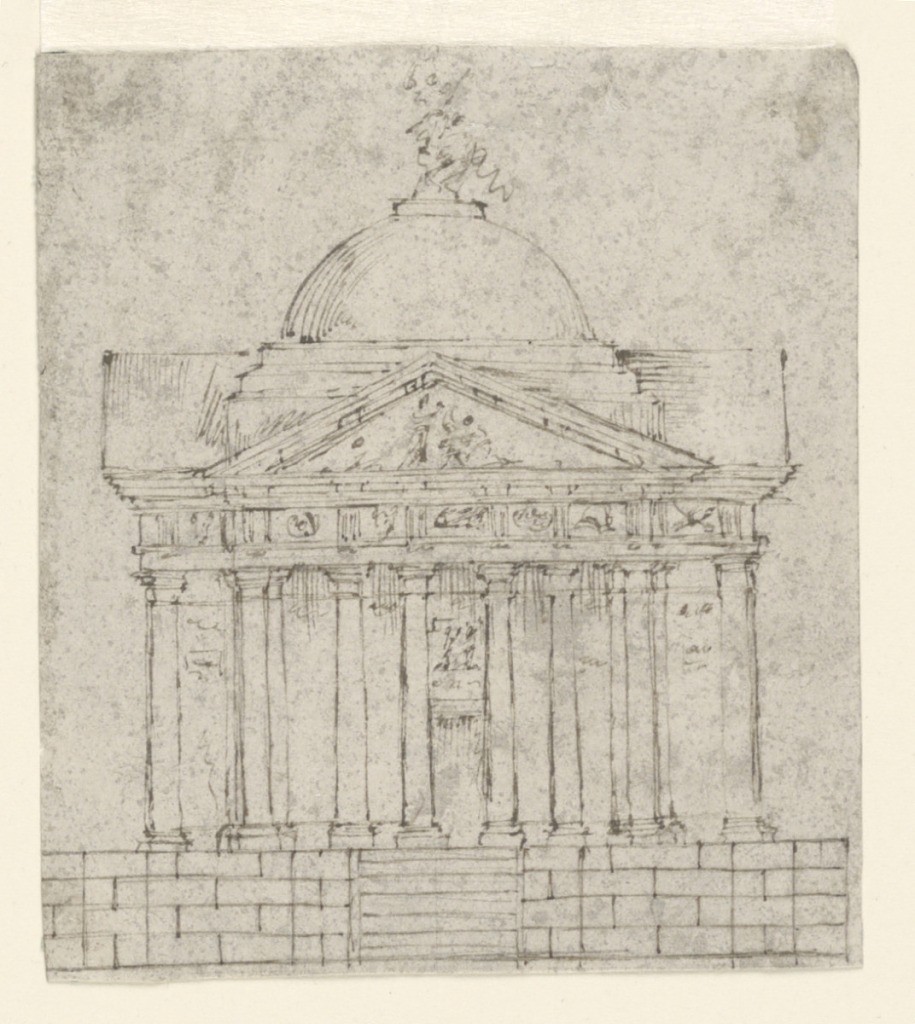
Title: Tempietto Elevation
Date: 1750–70
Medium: Pen and brown ink on paper
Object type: Drawing
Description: Elevation of a domed tempietto set on a high base approached by steps. Matching porticos appear on all sides featuring columns of the Doric order and sculptured entablature and pediment.